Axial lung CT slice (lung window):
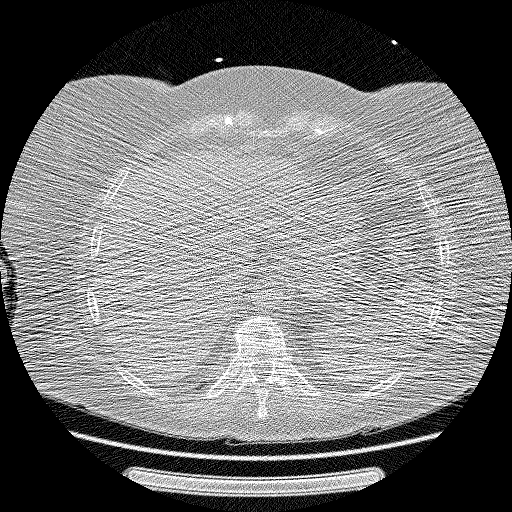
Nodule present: no